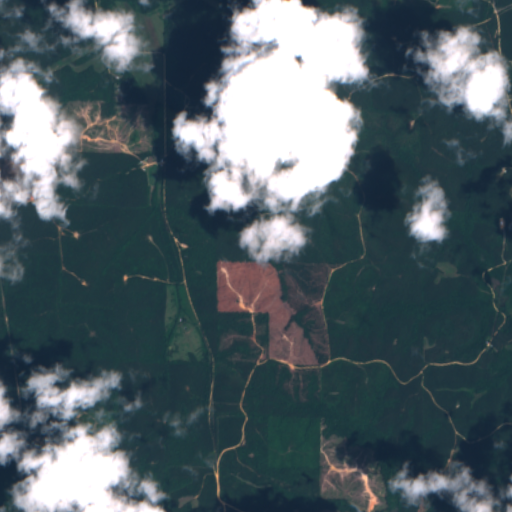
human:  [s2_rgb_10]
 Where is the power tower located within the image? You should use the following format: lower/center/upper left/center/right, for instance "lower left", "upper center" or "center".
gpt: The power tower is located in the upper left of the image.
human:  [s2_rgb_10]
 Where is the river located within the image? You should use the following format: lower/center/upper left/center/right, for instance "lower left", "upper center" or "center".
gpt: The river is located in the right of the image.
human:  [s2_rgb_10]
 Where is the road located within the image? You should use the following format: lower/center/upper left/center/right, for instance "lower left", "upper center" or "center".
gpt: There is no road in the image.